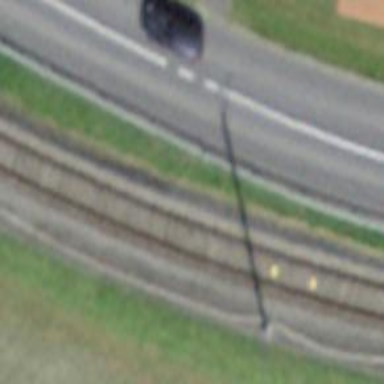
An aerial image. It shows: Single railway track with electrified contact line.